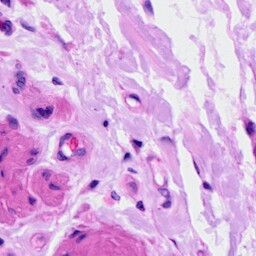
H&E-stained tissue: Ovarian